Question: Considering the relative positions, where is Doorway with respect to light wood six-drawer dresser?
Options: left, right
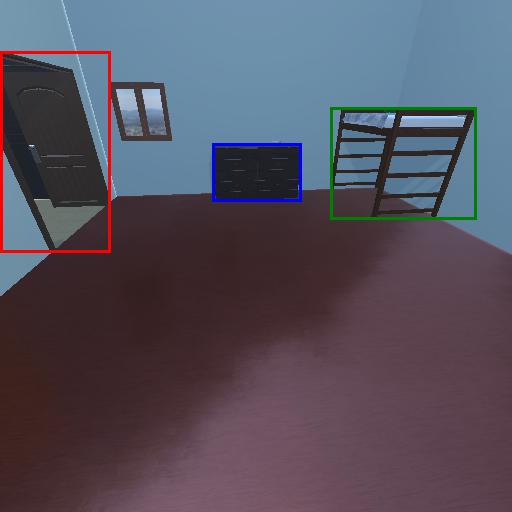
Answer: left